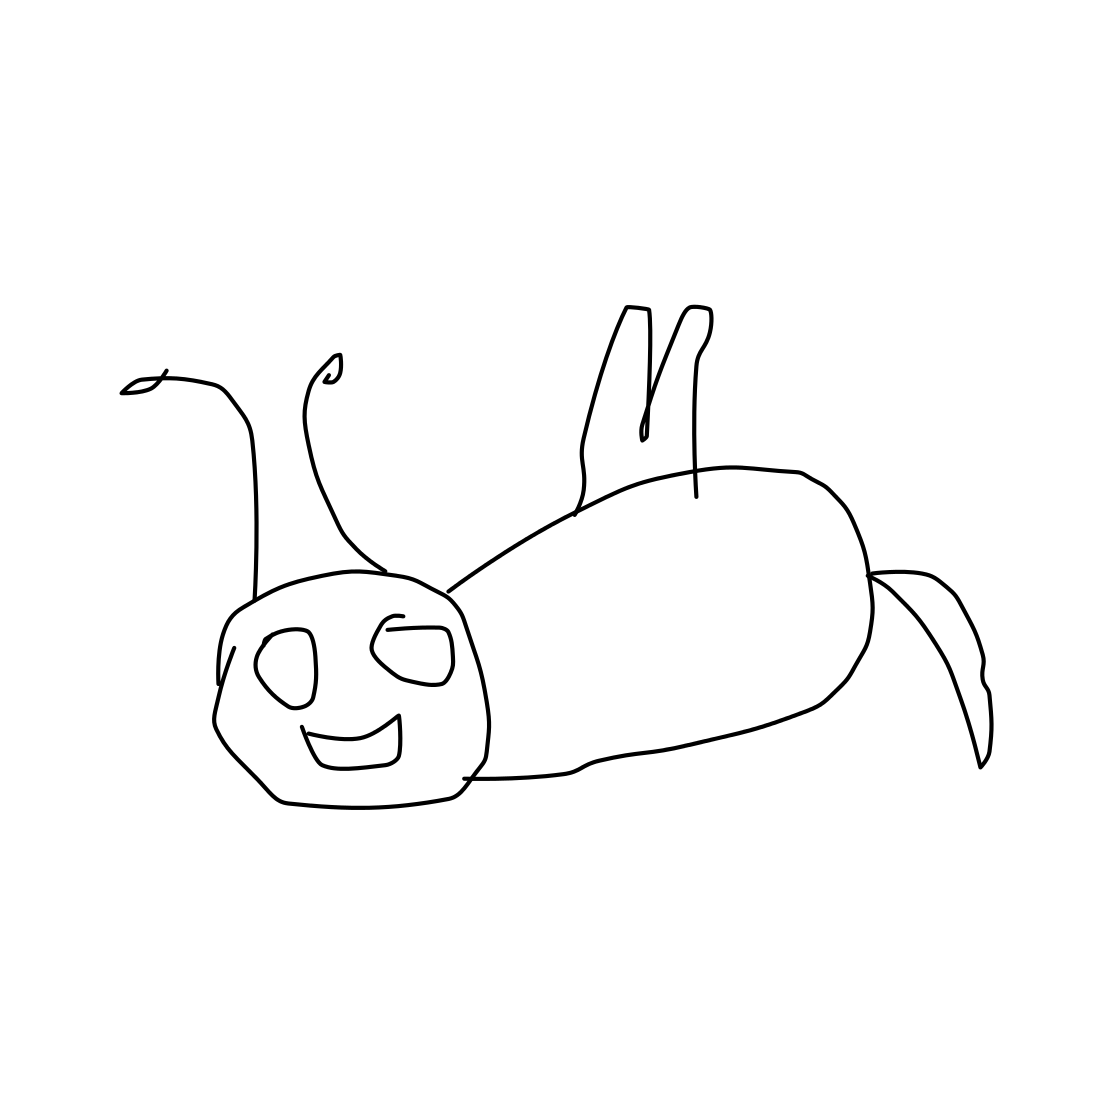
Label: bee